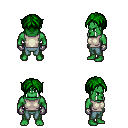
a pixel art fantasy rpg character, male body template, orc, green skin, white sleeveless shirt, teal pants, green parted hairstyle, metal gloves, four views (front, back, left, right), 2x2 character sprite sheet, small pixel art, hard edges, no anti-aliasing